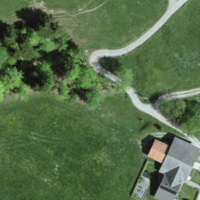
EUNIS habitat code: 24
Species observed at this site:
Saxifraga rotundifolia
Veronica filiformis